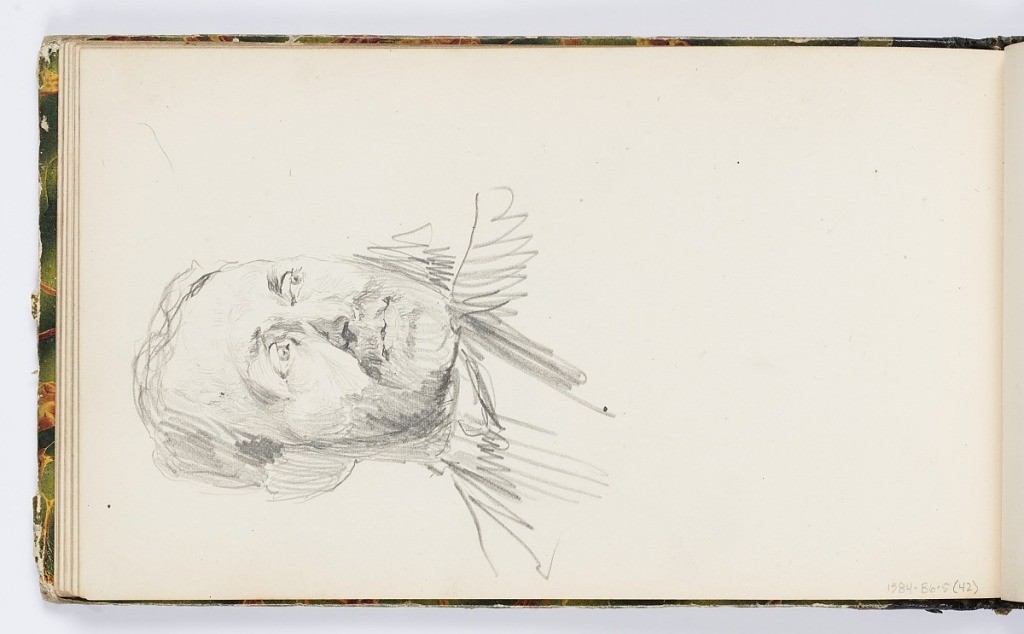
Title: Sketchbook Page: Man's Head
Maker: Kenyon Cox, American, 1856–1919
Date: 1875
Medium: Graphite on paper
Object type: Sketchbook folio
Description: Portrait of a man with a mustache, turned towards the right.